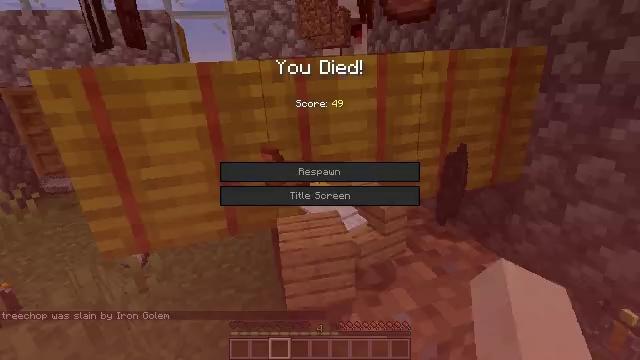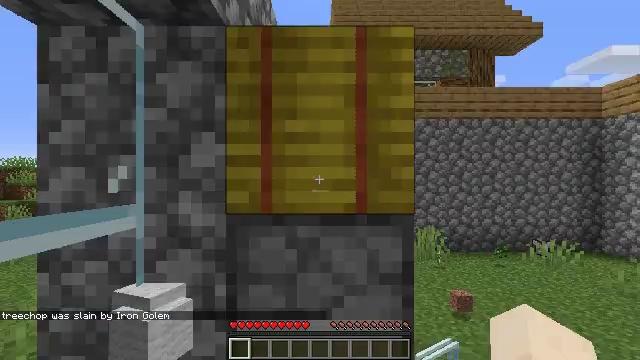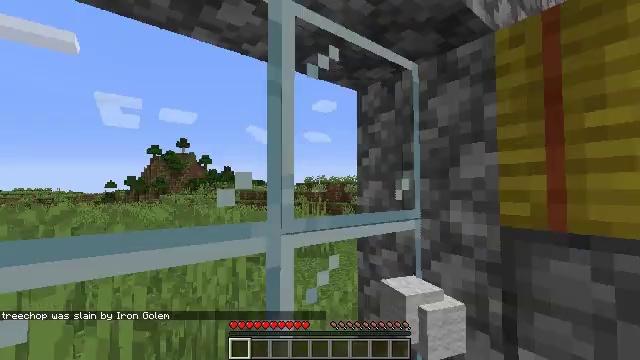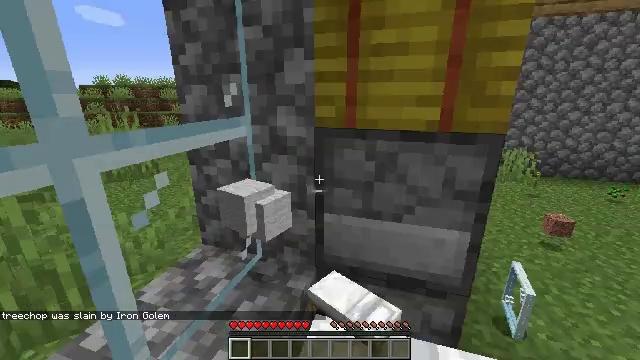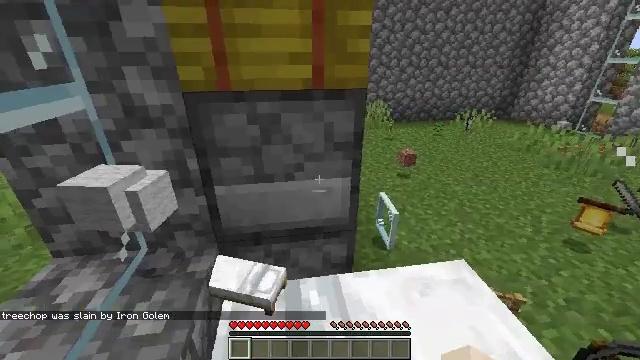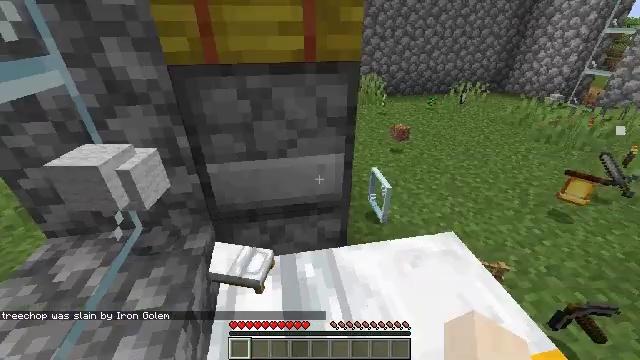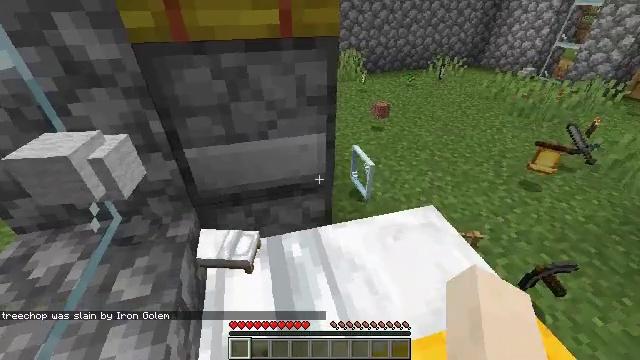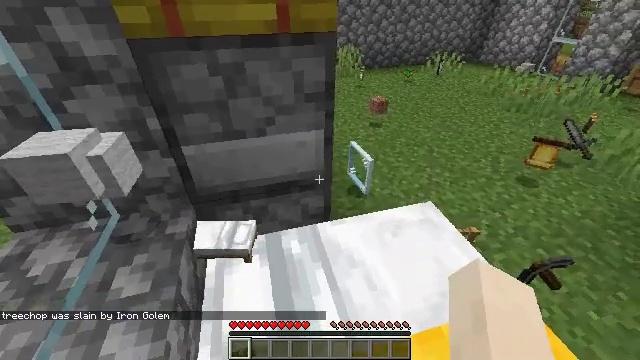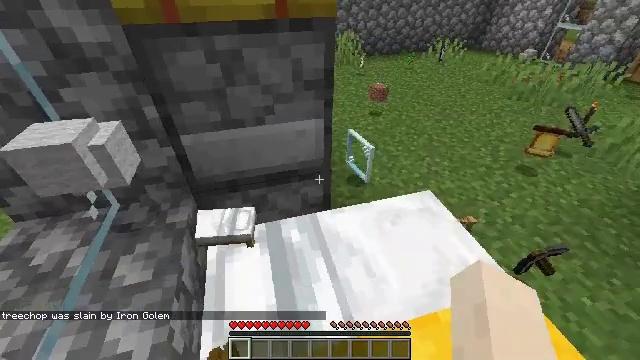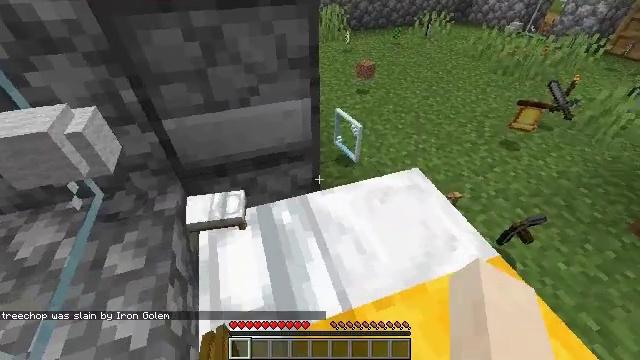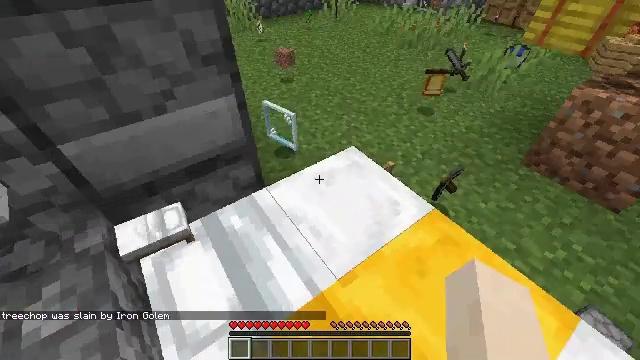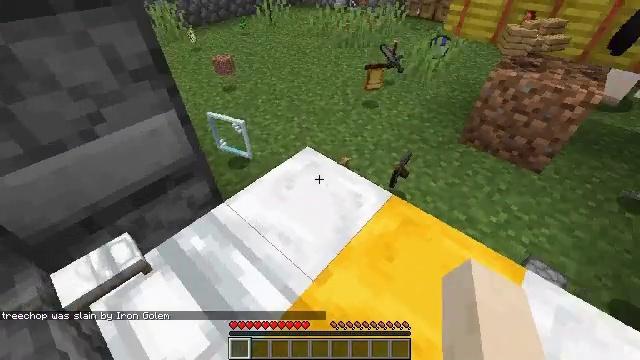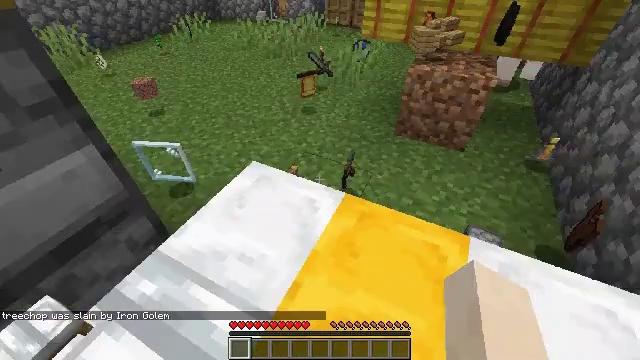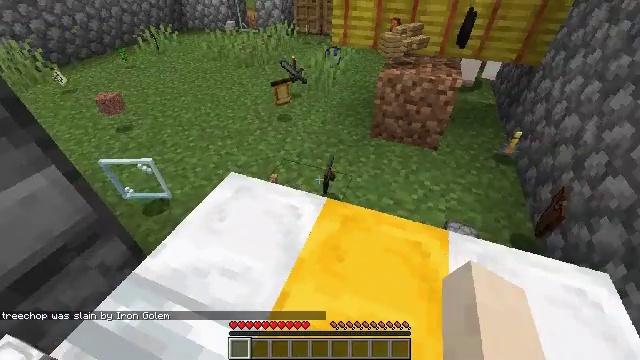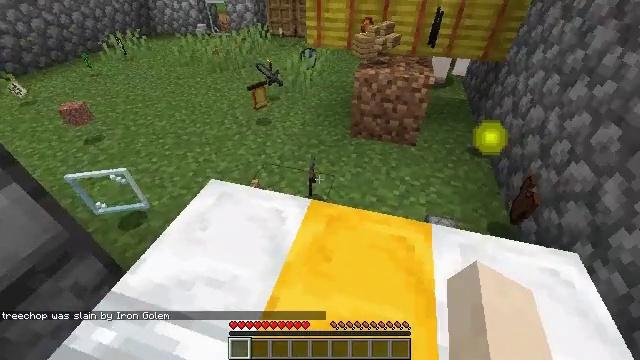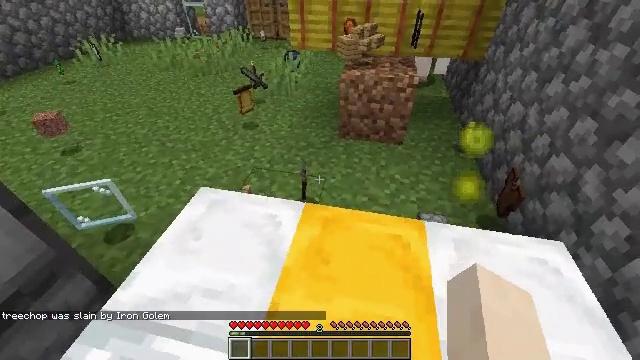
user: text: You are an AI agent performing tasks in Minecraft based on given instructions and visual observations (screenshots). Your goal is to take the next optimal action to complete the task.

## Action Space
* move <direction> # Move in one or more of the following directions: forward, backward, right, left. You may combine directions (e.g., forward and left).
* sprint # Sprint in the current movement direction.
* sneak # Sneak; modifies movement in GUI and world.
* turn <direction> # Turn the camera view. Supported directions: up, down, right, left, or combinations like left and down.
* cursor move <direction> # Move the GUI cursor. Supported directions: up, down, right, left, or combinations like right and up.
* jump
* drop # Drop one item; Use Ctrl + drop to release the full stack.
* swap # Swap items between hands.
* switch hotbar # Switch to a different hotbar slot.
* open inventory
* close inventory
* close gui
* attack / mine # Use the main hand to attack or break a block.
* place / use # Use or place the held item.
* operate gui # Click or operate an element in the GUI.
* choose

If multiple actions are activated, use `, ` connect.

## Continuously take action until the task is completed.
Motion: motion action
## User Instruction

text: Gather dirt.
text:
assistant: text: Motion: attack / mine
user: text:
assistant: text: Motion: turn left and up
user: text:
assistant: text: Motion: turn right and down
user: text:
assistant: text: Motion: turn right and down
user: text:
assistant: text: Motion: turn right and down
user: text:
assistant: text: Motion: turn right and down
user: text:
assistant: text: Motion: no_op
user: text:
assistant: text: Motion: turn down
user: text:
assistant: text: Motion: turn right and down
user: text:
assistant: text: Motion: turn right and down
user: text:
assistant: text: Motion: turn right
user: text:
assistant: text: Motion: turn right and up
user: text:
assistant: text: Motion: turn right and up
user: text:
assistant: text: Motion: turn right
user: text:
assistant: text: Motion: move left, turn right
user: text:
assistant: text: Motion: move left, turn right
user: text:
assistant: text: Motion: move left, turn right
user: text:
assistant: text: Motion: move left, turn right
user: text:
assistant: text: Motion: move left, turn right and up
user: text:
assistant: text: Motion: move left, turn right and up
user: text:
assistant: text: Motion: move left, turn right
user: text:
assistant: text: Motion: move left, turn right
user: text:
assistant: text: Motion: move left
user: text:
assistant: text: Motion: move left, turn right
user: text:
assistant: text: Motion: turn right and up
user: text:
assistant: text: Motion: turn right and up
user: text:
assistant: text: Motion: turn right and up
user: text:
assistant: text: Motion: turn up
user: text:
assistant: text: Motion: move right
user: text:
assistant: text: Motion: move right